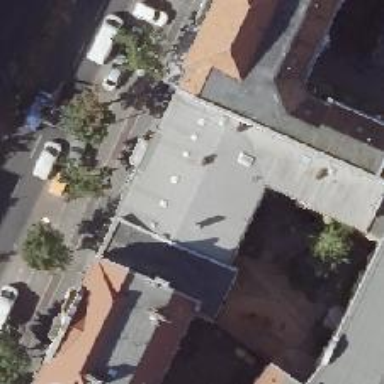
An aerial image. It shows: Kindergarten.